Question: I am using in my project netty-3.5.3.Final to transfer files. Unfortunately, sometimes I get the wrong data. For example, I am downloading a file size of 1 GB. After receiving the file contains 5 "mistakes". All errors affect the individual bytes. This is a "logical" change
'''
E -> e (CB -> EB) C+2 = E
A -> a (C0 -> E0) C+2 = E
U -> u (DA -> FA) D+2 = F
oe -> 1/4 (9C -> BC) 9+2 = B
-> $ (04 -> 24) 0+2 = 2
e.t.c.
(Not every E becomes e, only ~1/100000000...000..)
'''
The process of obtaining the file:
'''
ChannelBuffer buf = (ChannelBuffer) e.getMessage(); //SimpleChannelHandler.messageReceived(...)..
ByteBuffer bbuf = buf.toByteBuffer();
RandomAccessFile bos = new RandomAccessFile(...,"rw");
bos.write(bbuf.array(), 0, bbuf.position());
bos.close();
'''
Data are not subject to any changes. Why can it happen?
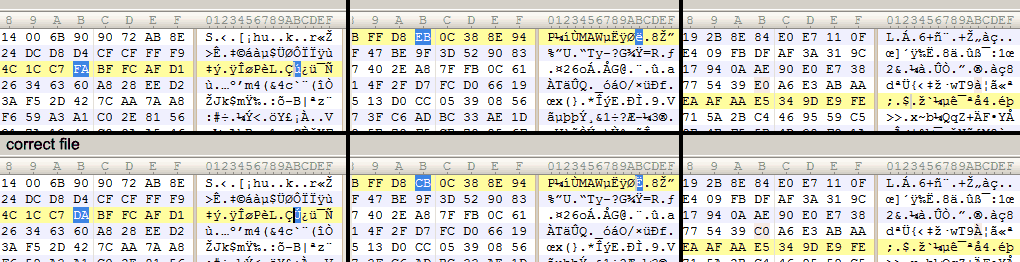
Answer: I think your write code is wrong.
Could you try this:
'''
ChannelBuffer buf = ...
OutputStream out = new FileOutputStream(...)
buf.readBytes(out, buf.readableBytes());
out.close();
'''